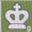
Piece: wK